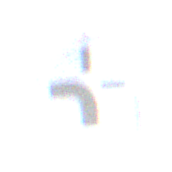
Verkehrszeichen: VerlaufVorfahrtsstrasse1
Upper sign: Vorfahrtsstrasse
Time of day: SunriseSunset
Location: Outdoor (Nature)
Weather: PartlyCloudy
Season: NotSpecified
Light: Natural